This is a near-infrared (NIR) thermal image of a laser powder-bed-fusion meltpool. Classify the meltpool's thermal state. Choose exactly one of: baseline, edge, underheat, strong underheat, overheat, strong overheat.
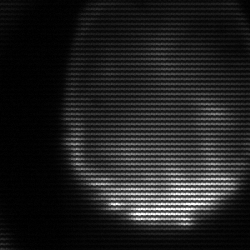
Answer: edge